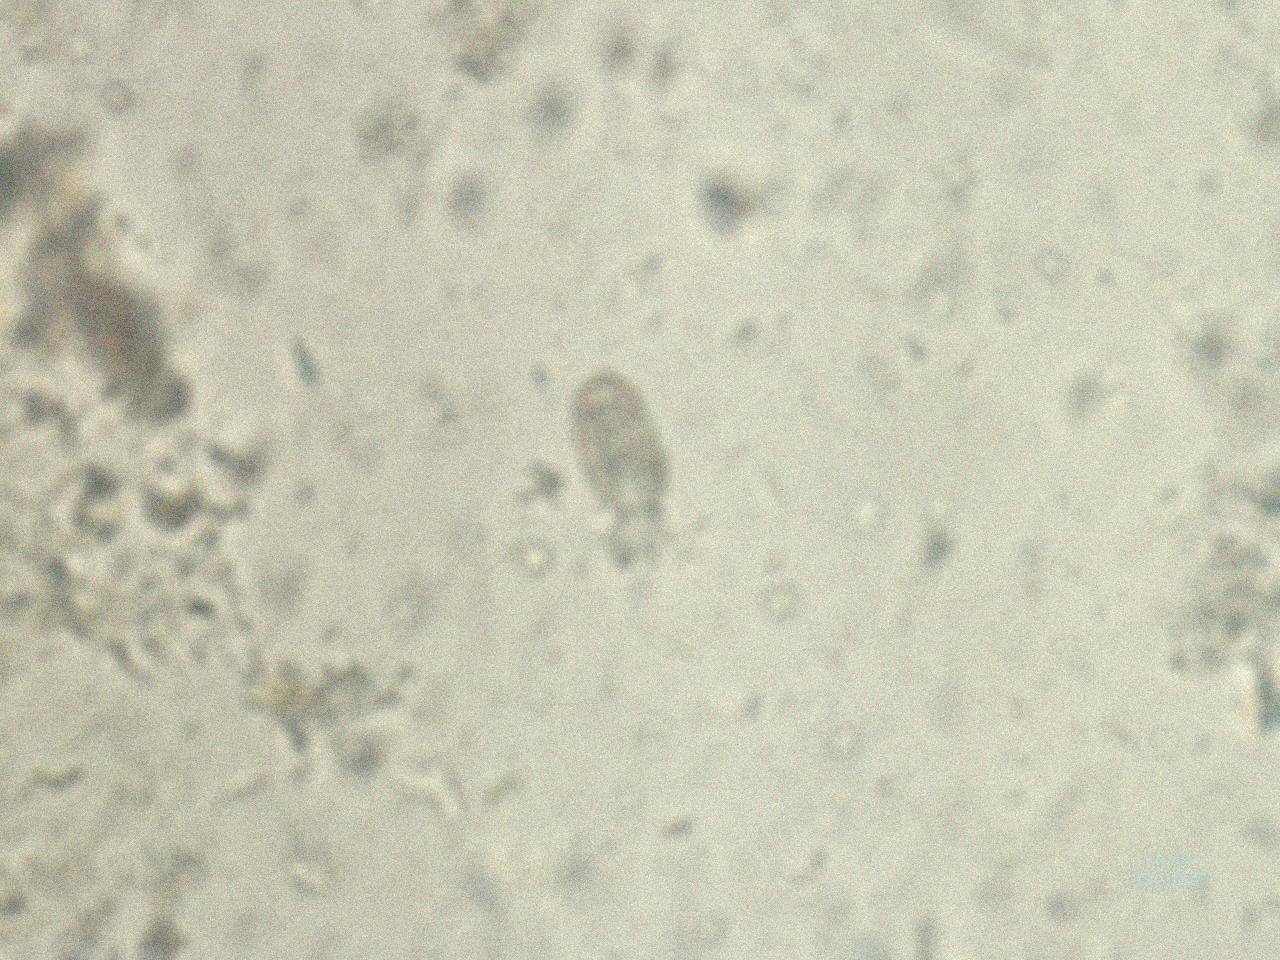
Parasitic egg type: Capillaria philippinensis